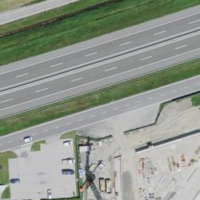
EUNIS habitat code: 57
Species observed at this site:
Sturnus vulgaris
Delichon urbicum